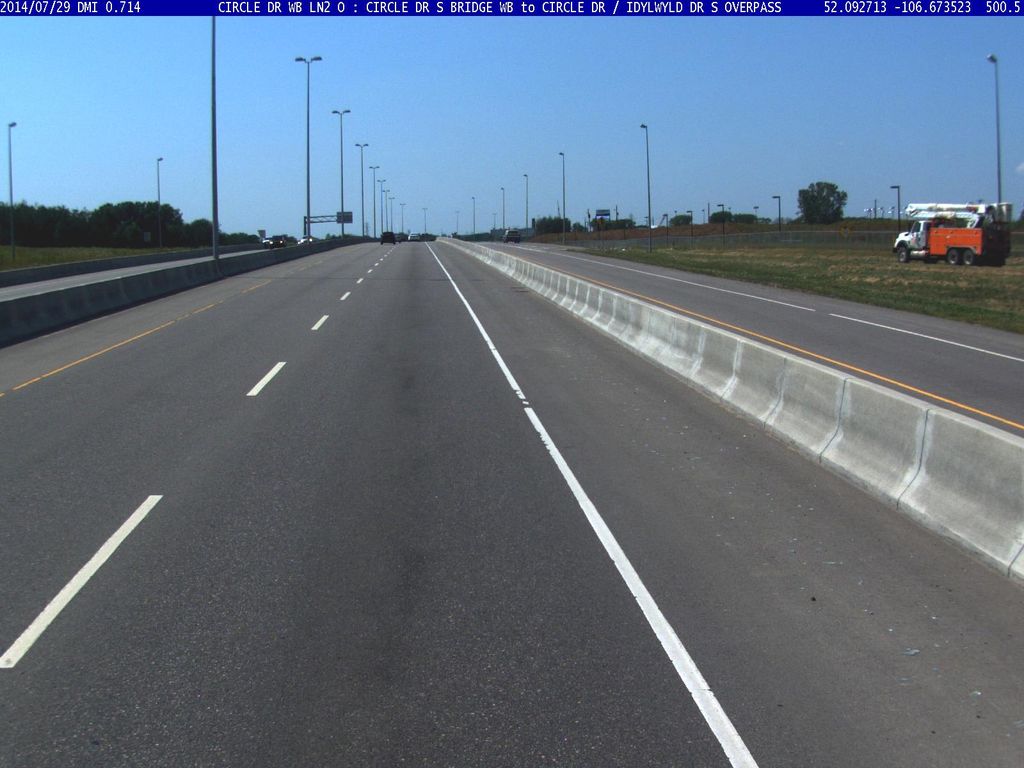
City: saskatoon